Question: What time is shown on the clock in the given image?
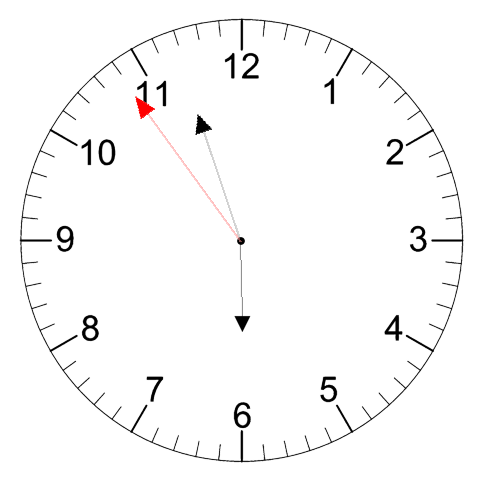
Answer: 05:56:54